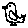
Label: bird